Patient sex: M
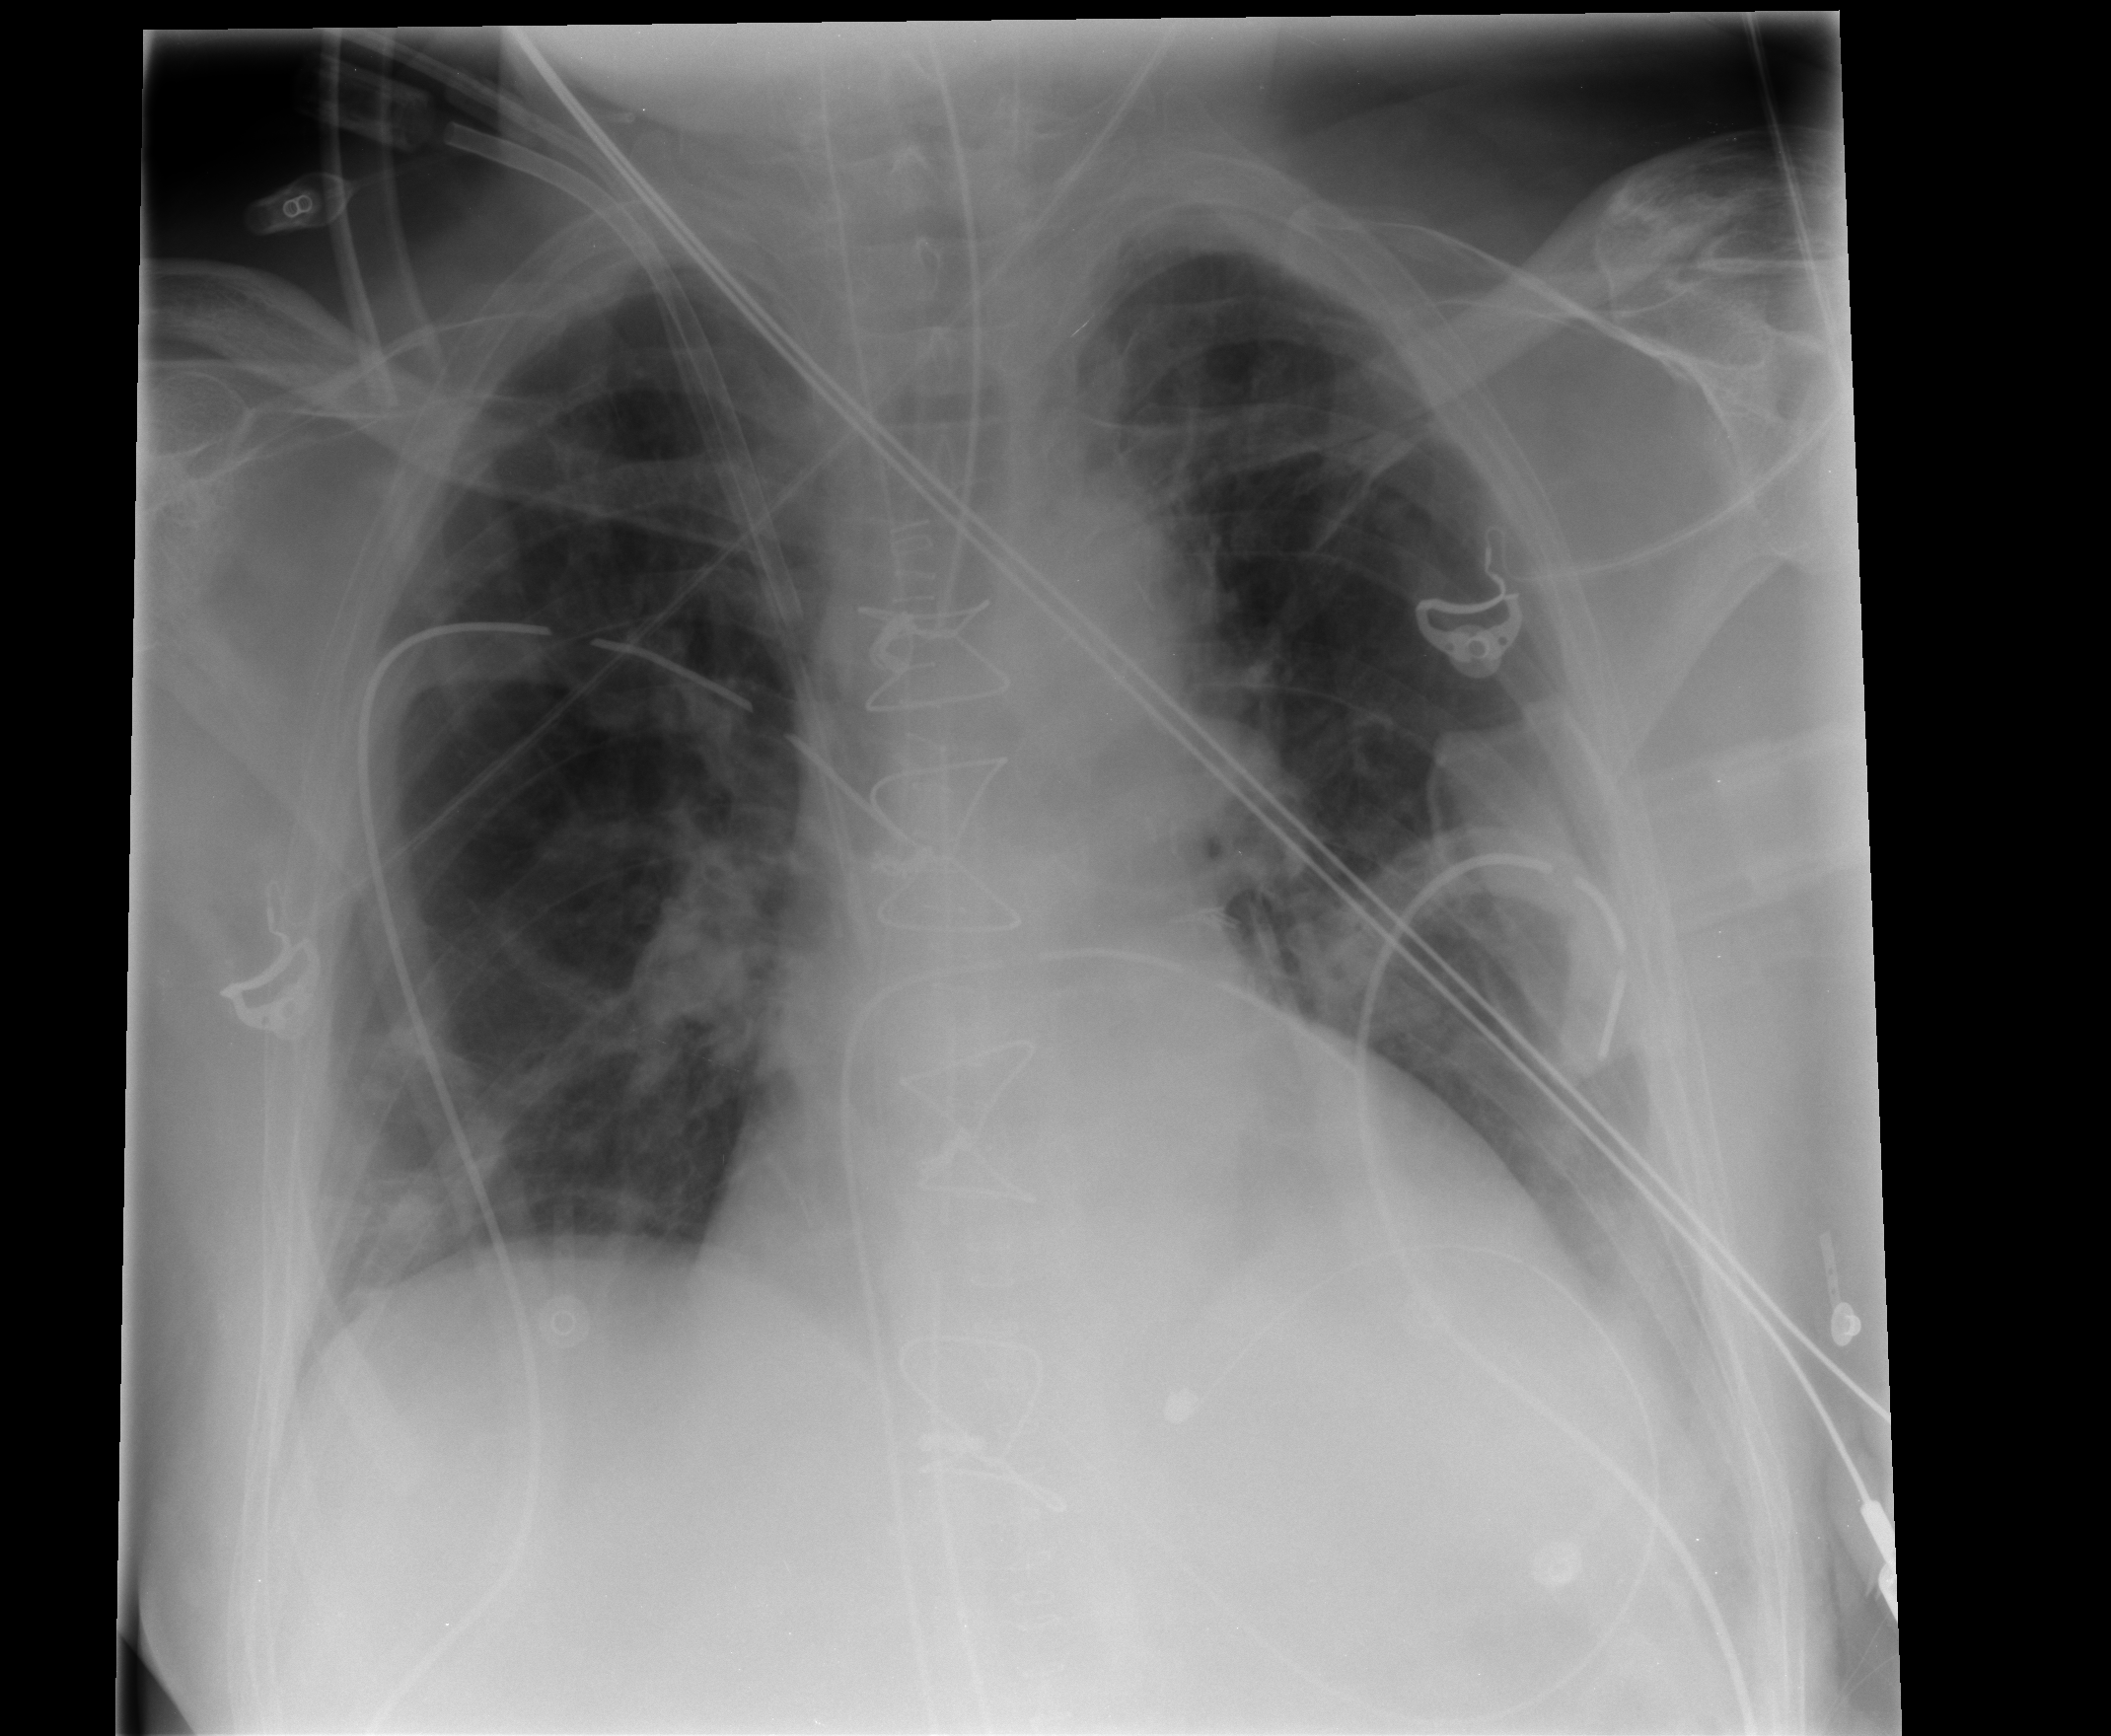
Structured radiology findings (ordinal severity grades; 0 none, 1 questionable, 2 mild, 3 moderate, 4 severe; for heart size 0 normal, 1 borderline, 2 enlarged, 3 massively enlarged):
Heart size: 2
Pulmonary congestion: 2
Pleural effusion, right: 0
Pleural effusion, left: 0
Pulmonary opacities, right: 0
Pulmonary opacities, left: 0
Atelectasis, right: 2
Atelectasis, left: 2